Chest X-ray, AP view. Patient: 58 years old, sex F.
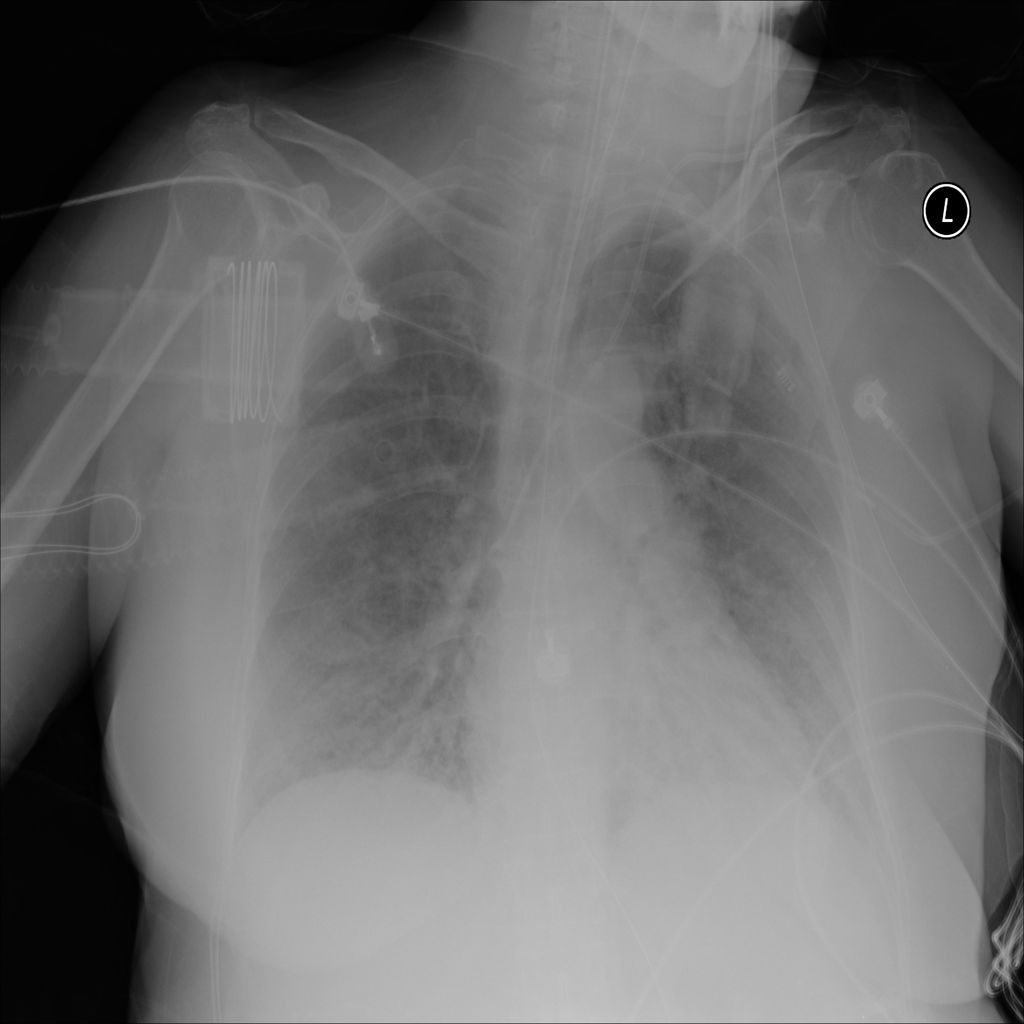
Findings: Infiltration